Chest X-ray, PA view. Patient: 47 years old, sex M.
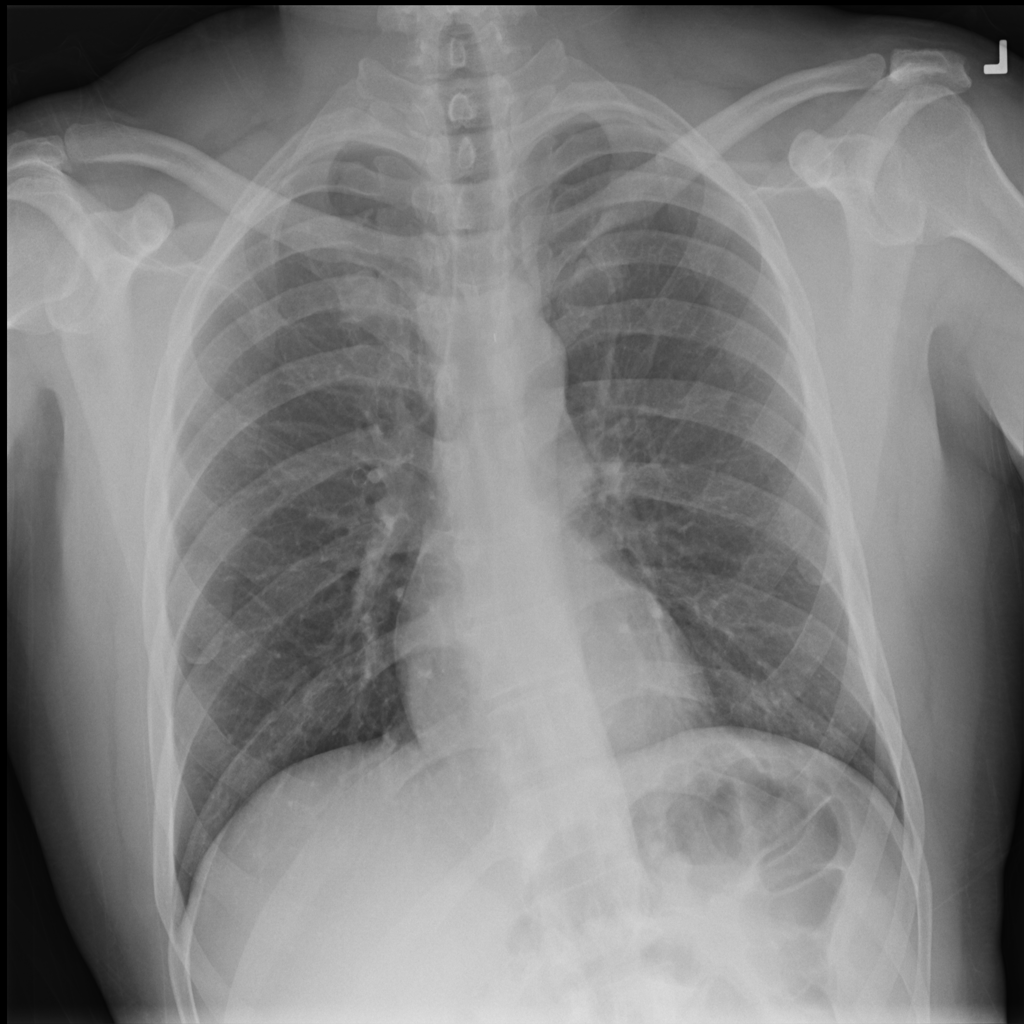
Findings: No Finding